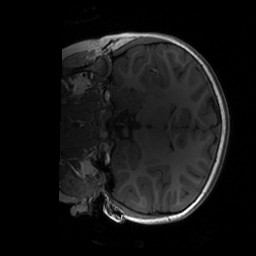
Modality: T1w
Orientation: coronal
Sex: male
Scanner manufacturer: siemens
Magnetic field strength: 3 T
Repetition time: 1.9 s
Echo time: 0.00243 s